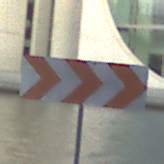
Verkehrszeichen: RichtungstafelnInKurvenGrossLinks
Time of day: SunriseSunset
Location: Outdoor (Urban)
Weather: PartlyCloudy
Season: NotSpecified
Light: Natural